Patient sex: M
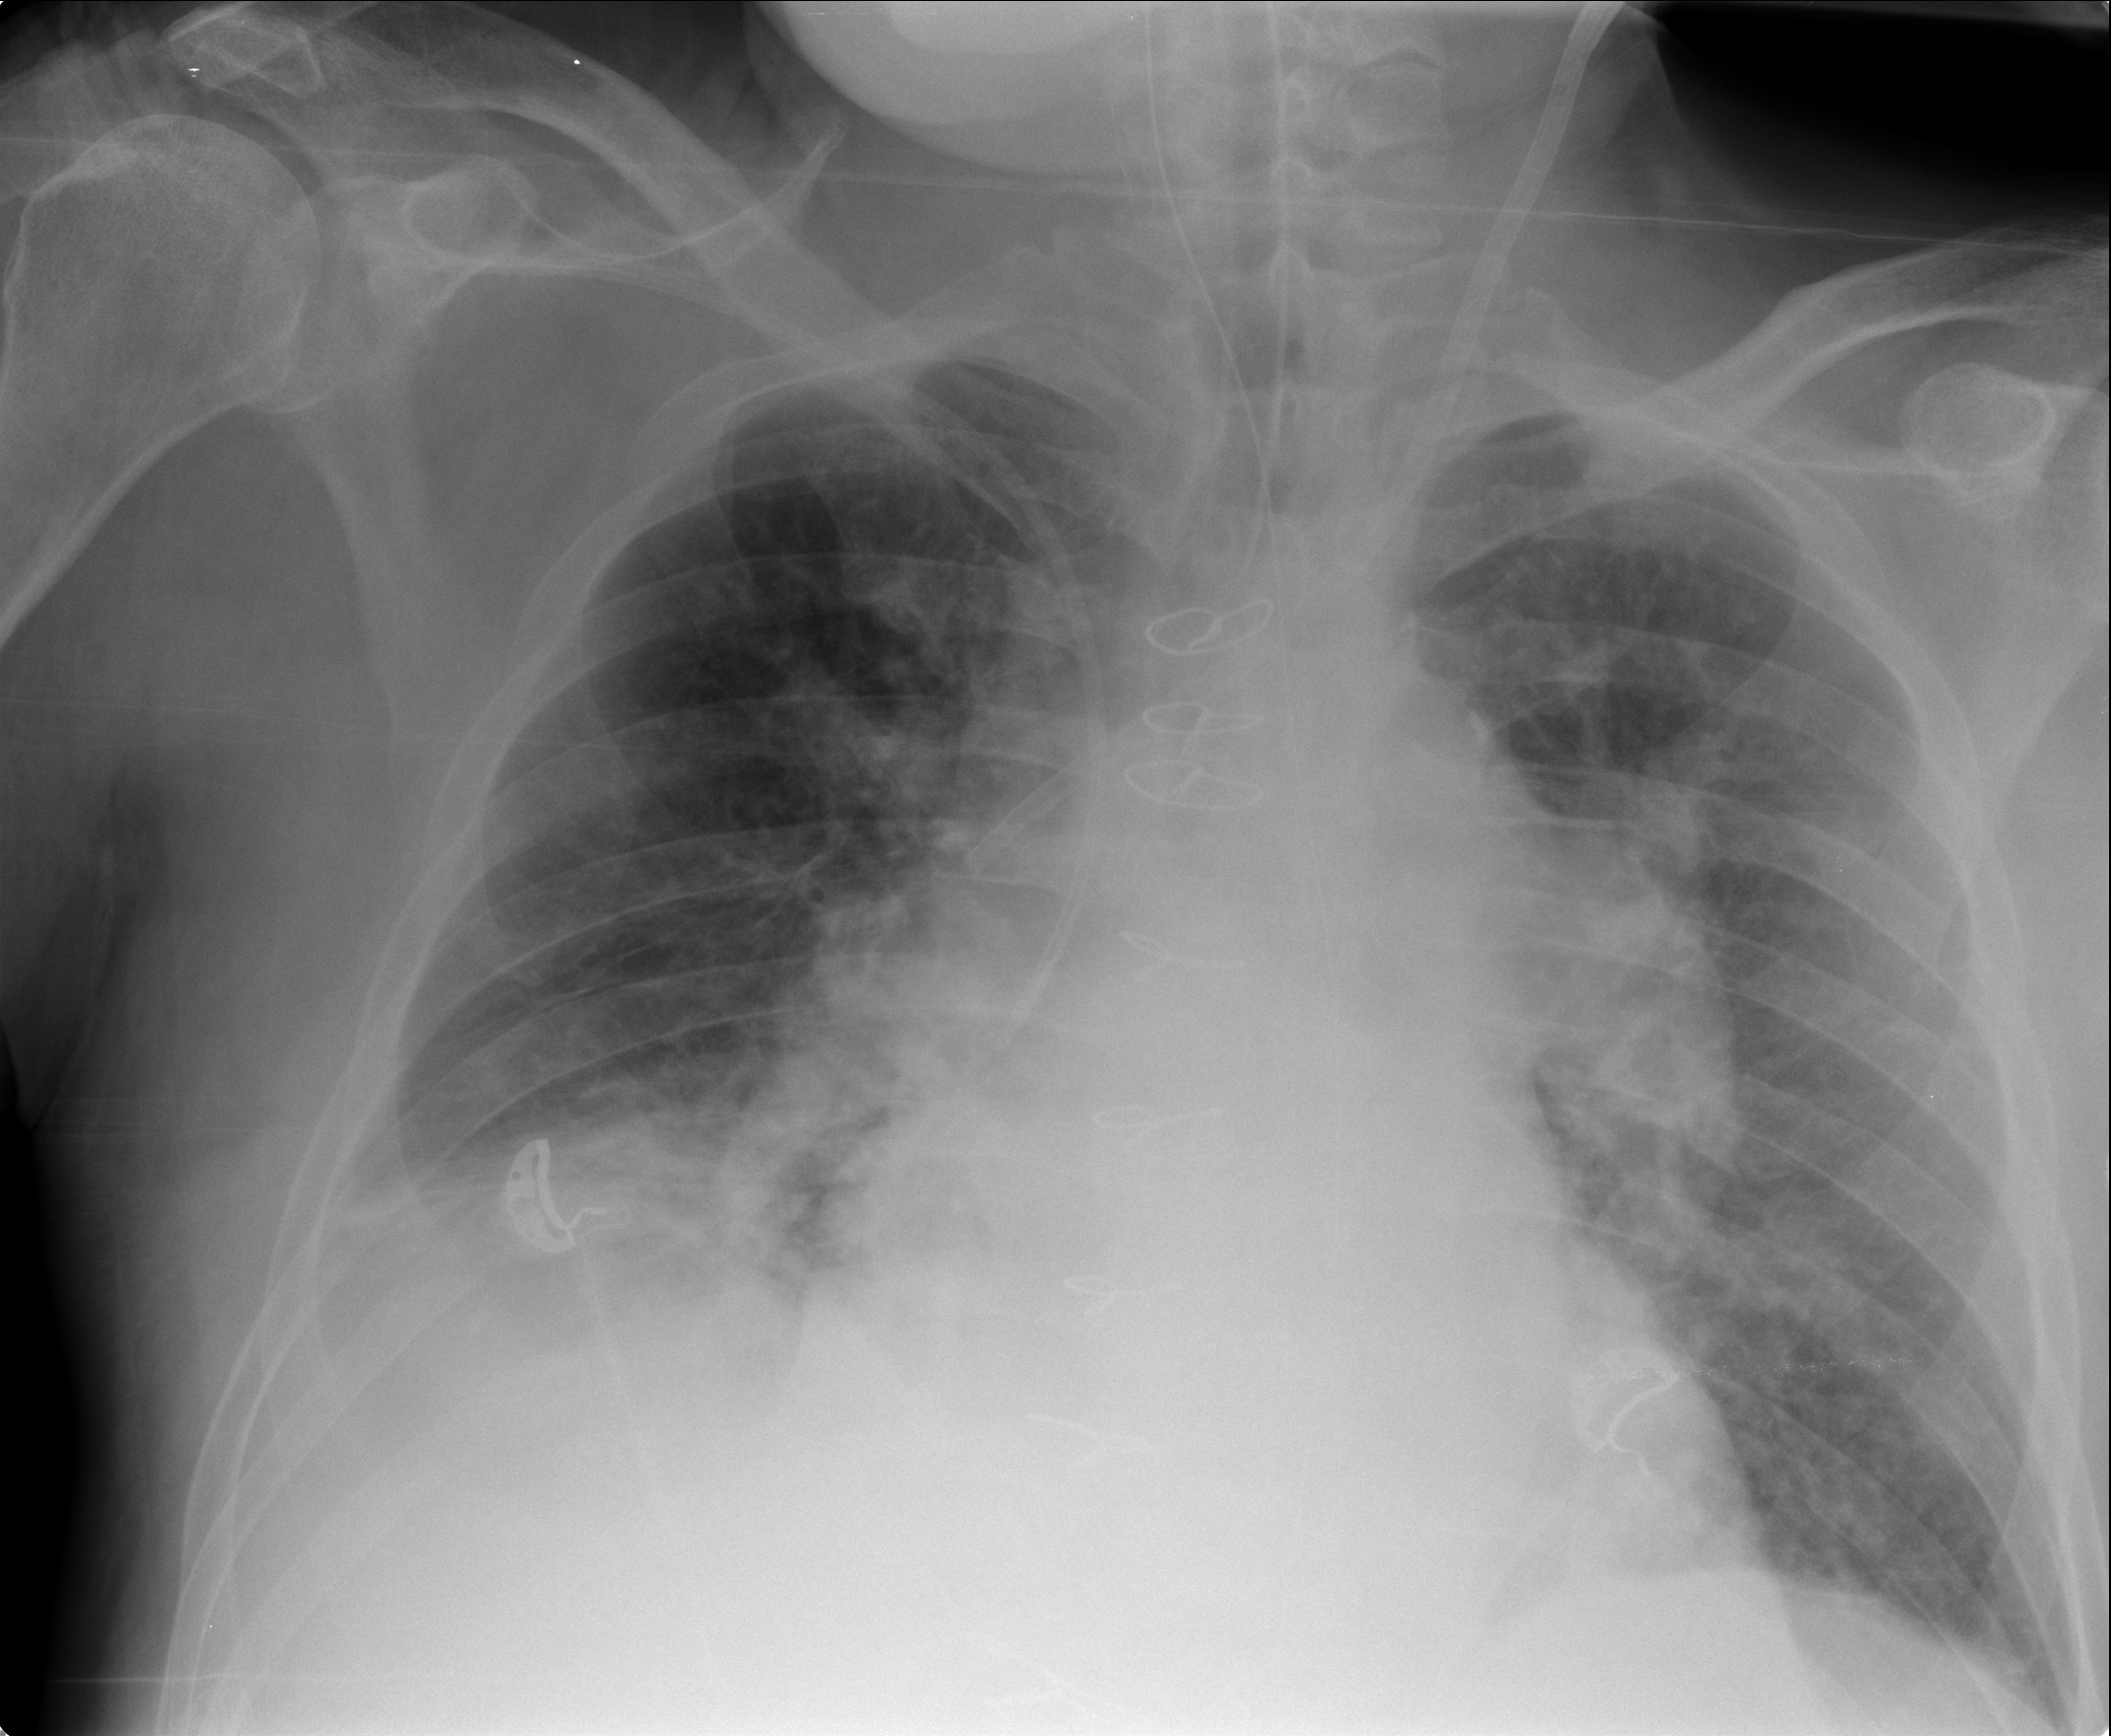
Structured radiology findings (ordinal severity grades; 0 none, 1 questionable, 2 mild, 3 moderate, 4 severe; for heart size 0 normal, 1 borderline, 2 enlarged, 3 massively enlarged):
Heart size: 2
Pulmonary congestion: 2
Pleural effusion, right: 0
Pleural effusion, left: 0
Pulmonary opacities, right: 1
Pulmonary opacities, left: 2
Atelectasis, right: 2
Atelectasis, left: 1